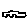
Label: car